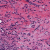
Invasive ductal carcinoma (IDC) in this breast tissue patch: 1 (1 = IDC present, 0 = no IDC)